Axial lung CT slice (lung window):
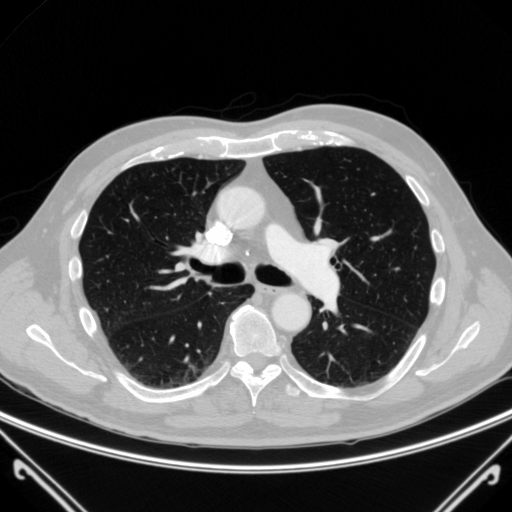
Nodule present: no